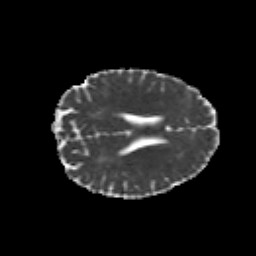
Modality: MD
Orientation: axial
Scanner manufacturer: siemens
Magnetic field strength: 3 T
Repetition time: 6.8 s
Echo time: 0.093 s